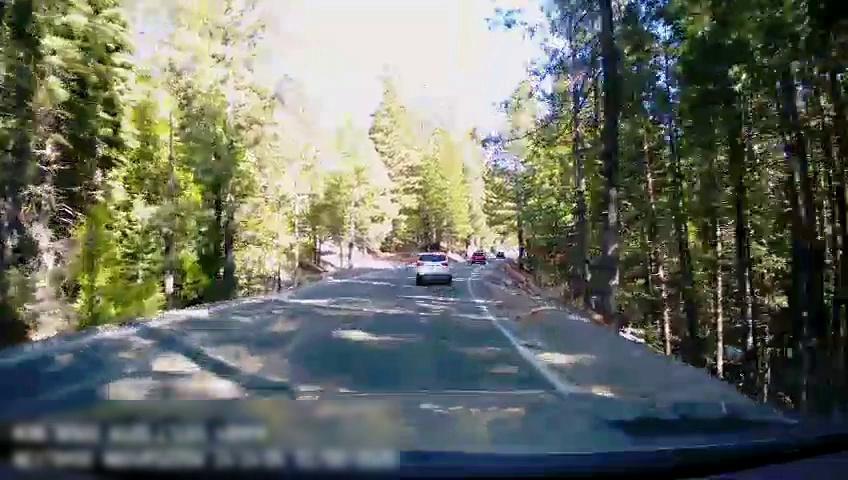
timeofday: Day
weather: Sunny
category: Drivable Space
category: Vehicles | SUV
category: Vehicles | SUV
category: Lanes | Current Lane
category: Lanes | Opposite Lane